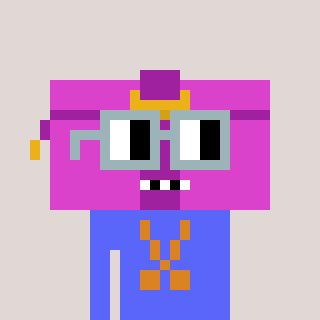
a pixel art character with square dark gray glasses, a clutch-shaped head and a purple-colored body on a warm background